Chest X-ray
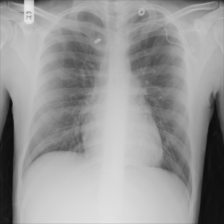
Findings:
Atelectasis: negative
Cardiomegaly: negative
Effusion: negative
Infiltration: negative
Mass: negative
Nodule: negative
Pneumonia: negative
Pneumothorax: negative
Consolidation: negative
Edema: negative
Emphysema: negative
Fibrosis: negative
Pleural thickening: negative
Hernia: negative